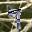
Label: 9